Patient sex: M
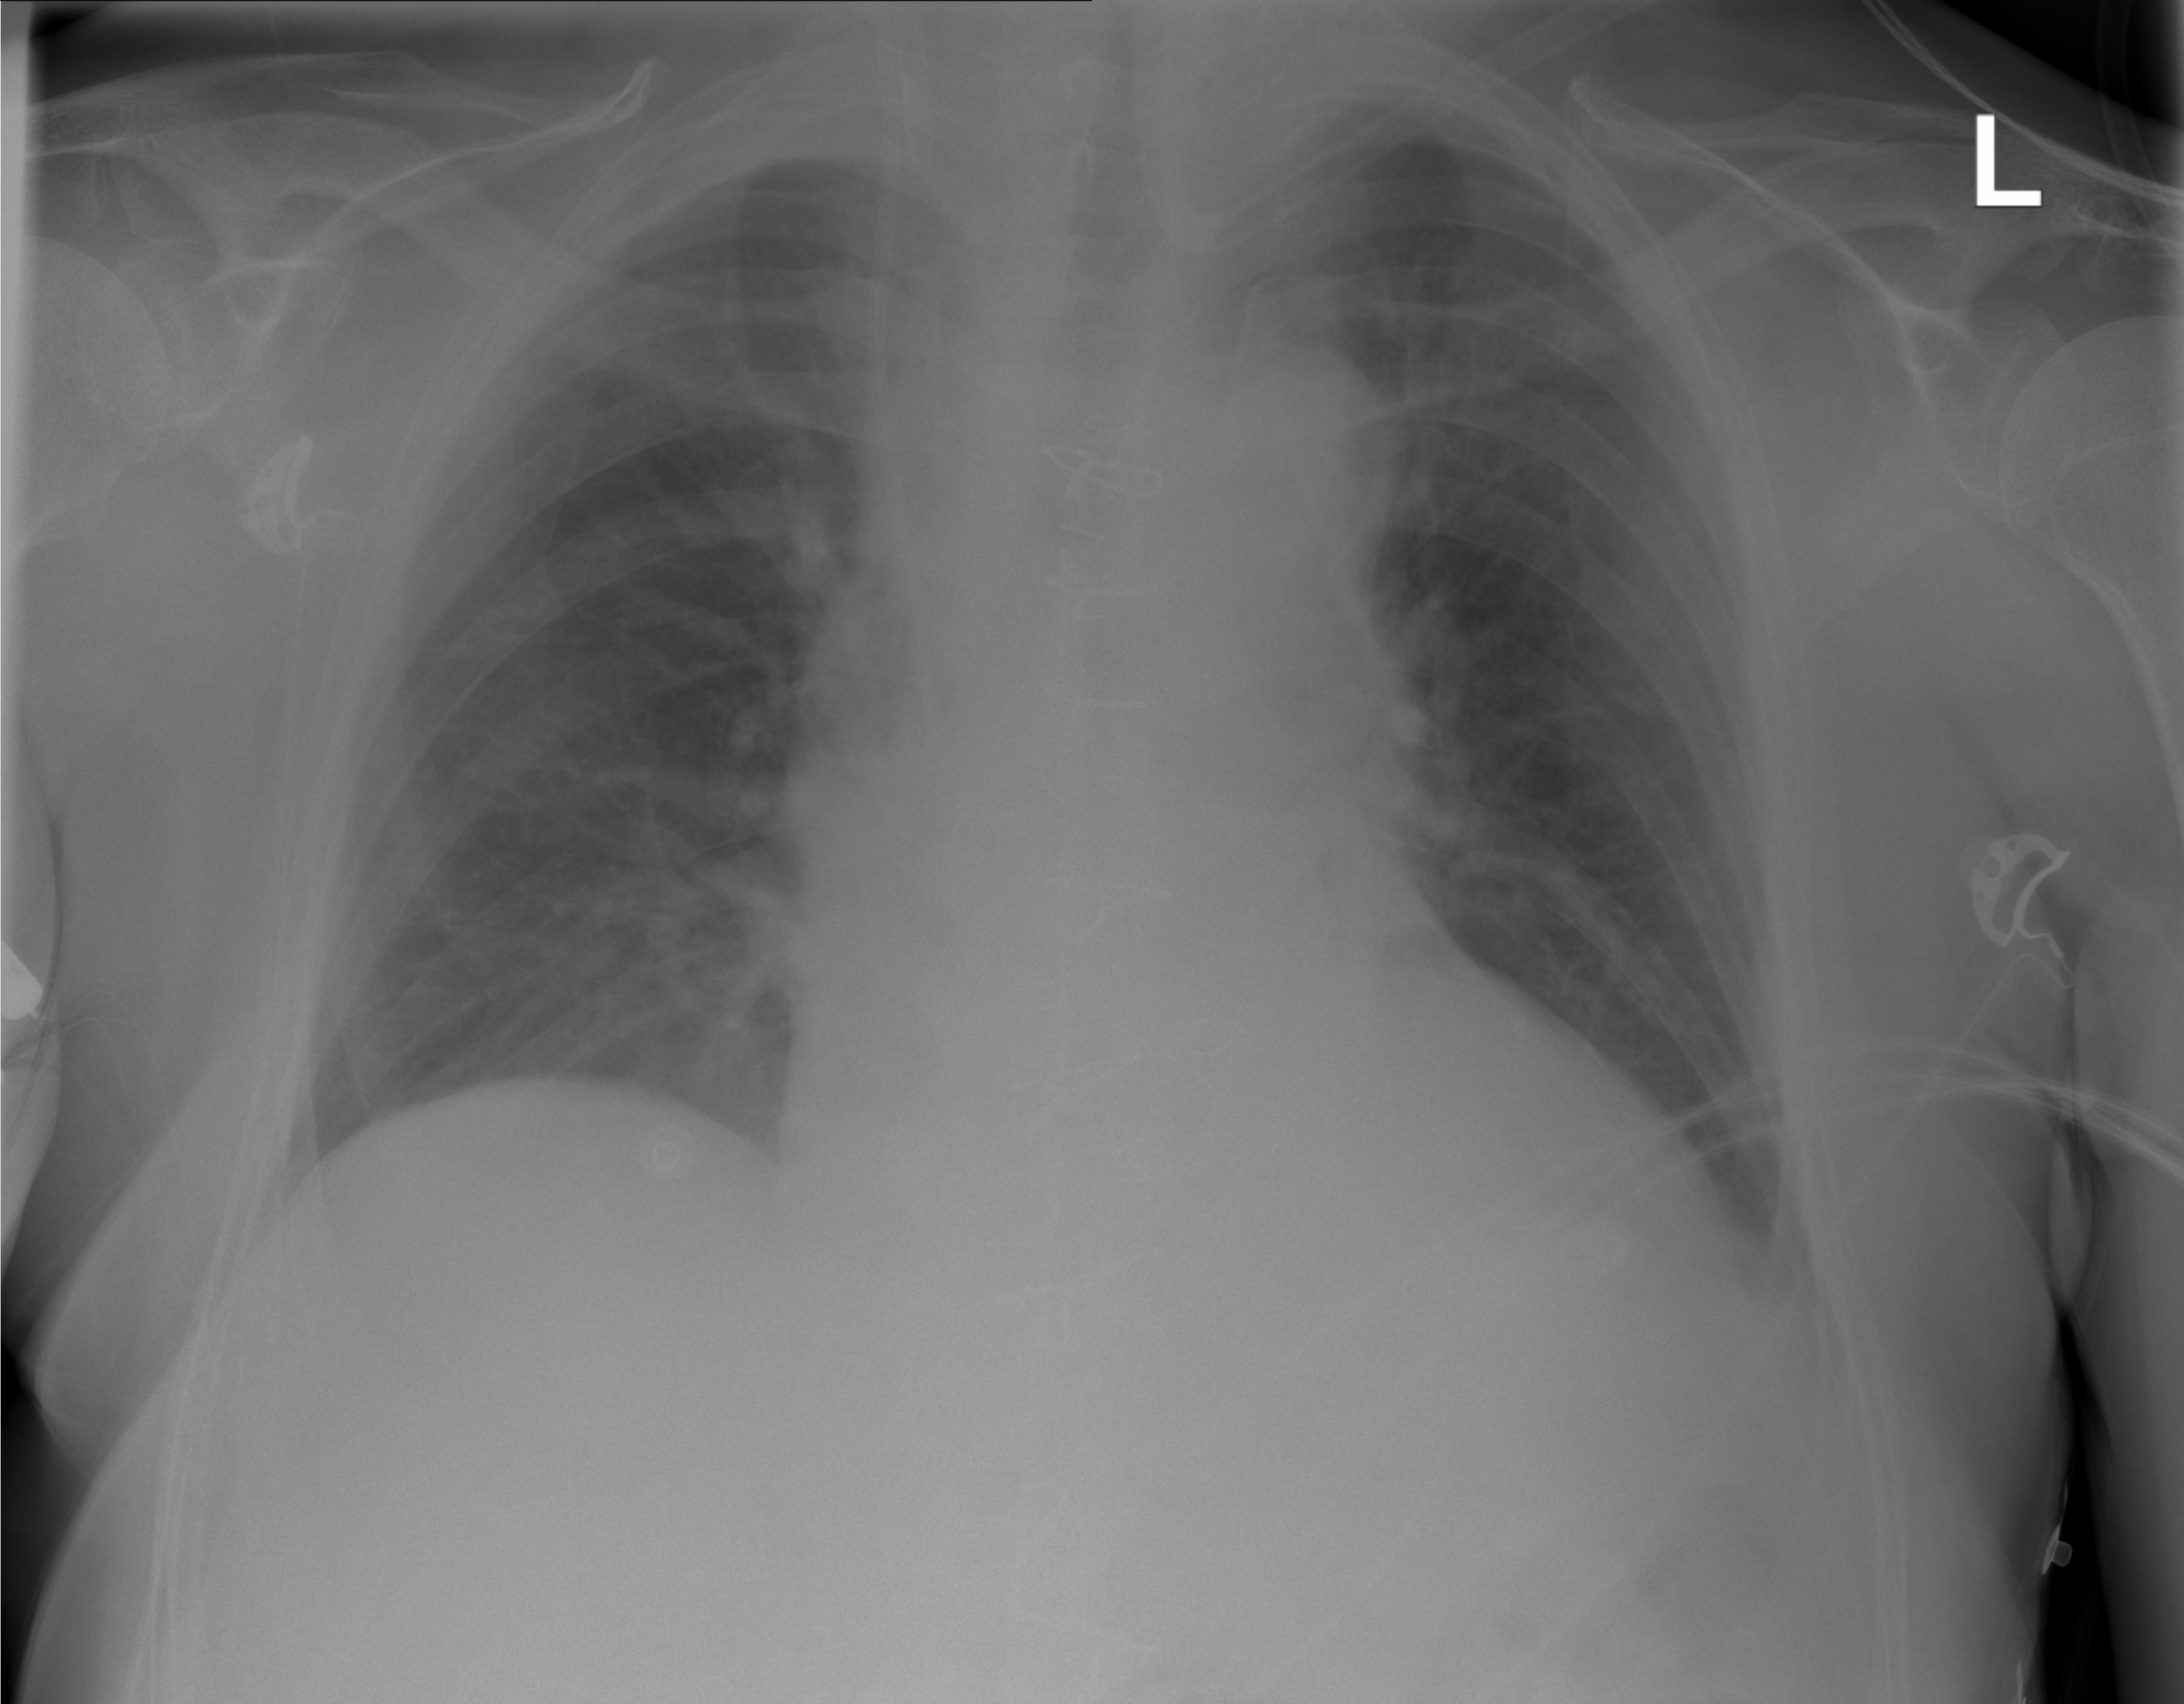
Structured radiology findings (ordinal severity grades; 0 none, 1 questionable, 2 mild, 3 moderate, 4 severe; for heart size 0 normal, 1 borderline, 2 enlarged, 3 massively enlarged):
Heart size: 0
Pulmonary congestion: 2
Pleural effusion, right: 0
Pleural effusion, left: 2
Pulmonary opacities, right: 2
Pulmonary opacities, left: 0
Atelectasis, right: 2
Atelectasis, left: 2